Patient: sex M, age 45
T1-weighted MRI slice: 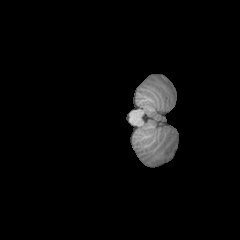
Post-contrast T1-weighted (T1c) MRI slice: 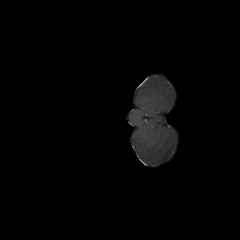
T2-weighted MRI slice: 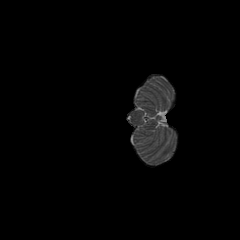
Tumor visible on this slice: no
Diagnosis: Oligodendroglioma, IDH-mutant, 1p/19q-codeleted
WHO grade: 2